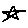
Label: star